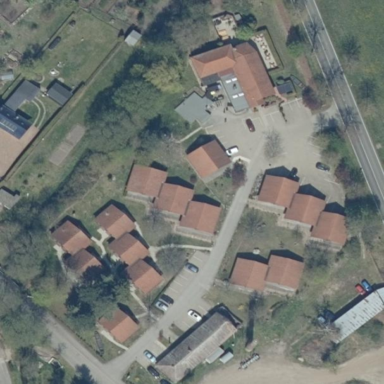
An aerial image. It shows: Hotel offering tourism services.